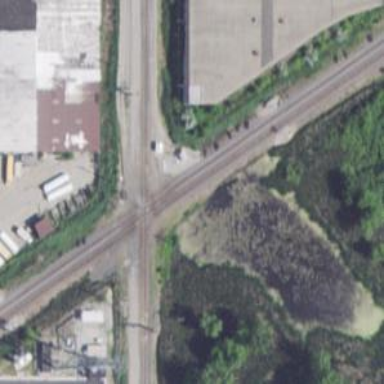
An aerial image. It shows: Railway crossing.